Interaction volume radius: 5 \u00c5
Interaction volume height: 35 \u00c5
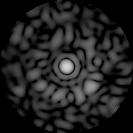
Disorder parameter: 0.7724